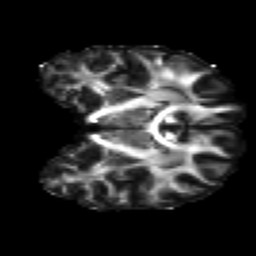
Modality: FA
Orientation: coronal
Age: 27
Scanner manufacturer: siemens
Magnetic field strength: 3 T
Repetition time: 4.52 s
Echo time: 0.084 s